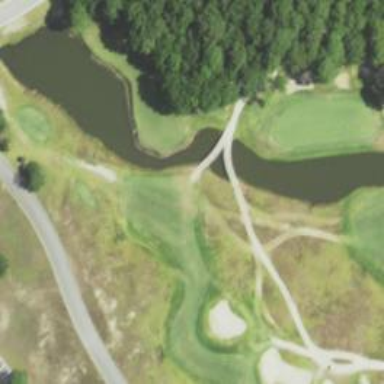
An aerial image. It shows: Path bridge on golf course.